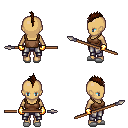
a pixel art fantasy rpg character, female body template, human, tanned skin, brown pirate shirt, metal pants, brown mohawk hairstyle, gold gloves, white slippers, spear, four views (front, back, left, right), 2x2 character sprite sheet, small pixel art, hard edges, no anti-aliasing